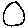
Label: moon